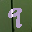
Label: 9